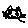
Label: cat